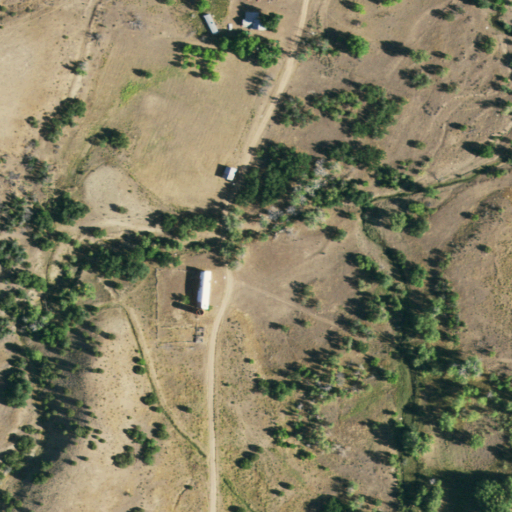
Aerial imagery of valley in Colorado named Tennant Gulch containing herbaceous wetlands, grassland, shrub, open development, and low intensity development